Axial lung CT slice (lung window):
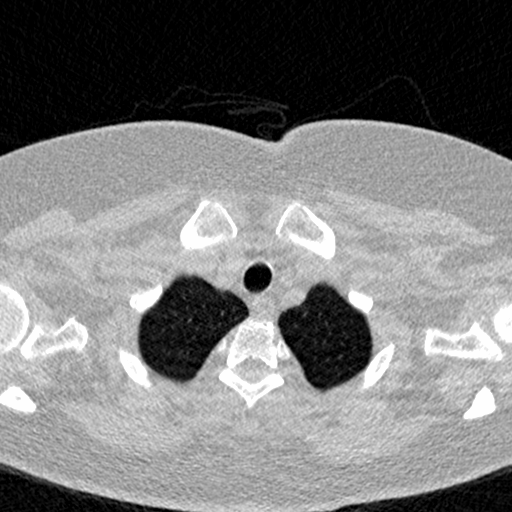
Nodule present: no